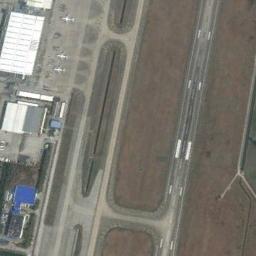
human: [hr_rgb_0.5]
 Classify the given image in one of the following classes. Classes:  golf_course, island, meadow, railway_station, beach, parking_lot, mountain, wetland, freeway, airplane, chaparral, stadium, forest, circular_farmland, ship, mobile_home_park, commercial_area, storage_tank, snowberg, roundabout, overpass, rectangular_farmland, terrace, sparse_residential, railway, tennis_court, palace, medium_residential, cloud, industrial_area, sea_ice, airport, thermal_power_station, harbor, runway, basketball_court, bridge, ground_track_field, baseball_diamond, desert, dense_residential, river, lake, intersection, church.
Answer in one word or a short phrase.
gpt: runway